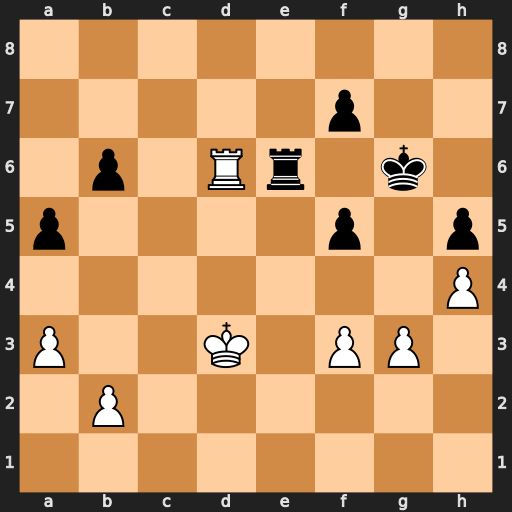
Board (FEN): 8/5p2/1p1Rr1k1/p4p1p/7P/P2K1PP1/1P6/8
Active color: w
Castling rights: -
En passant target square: -
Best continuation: Rxe6+ fxe6 a4 e5 Kc4 e4 Kd4 exf3 Ke3